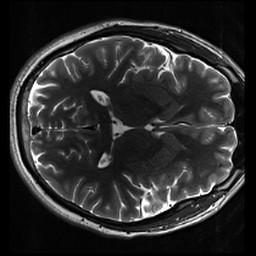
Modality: inplaneT2
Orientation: axial